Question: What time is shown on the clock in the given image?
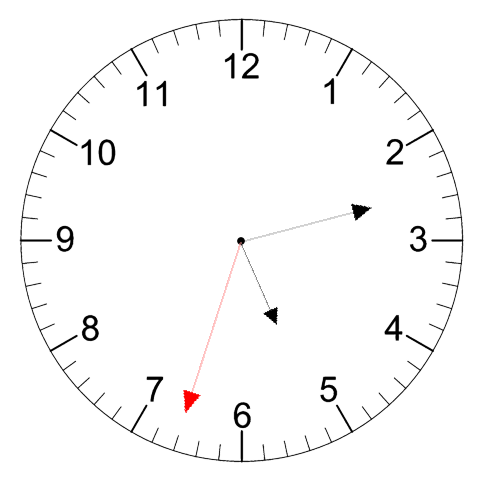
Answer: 05:12:33